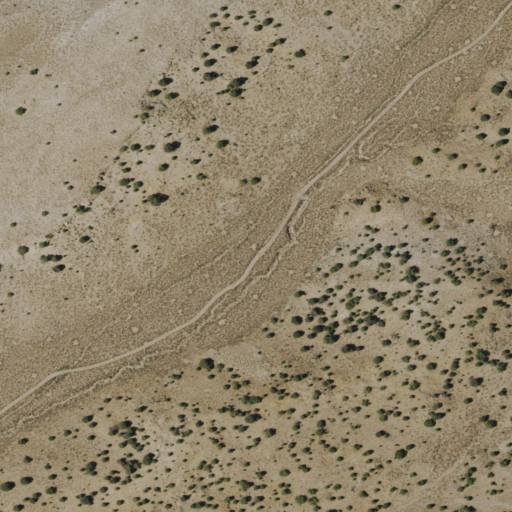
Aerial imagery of valley in Nevada named Horse Heaven Canyon containing only shrub